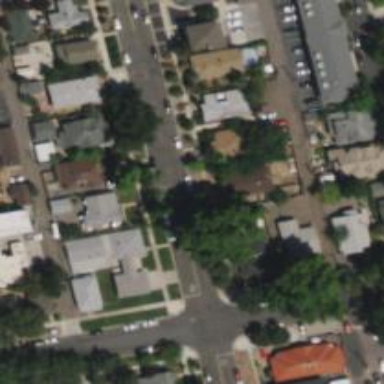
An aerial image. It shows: Neighborhood.